Interaction volume radius: 10 \u00c5
Interaction volume height: 10 \u00c5
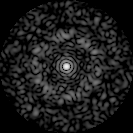
Disorder parameter: 0.846